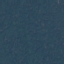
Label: Forest